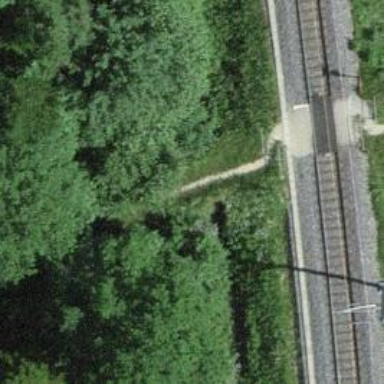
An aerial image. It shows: Drain passing through culvert tunnel.